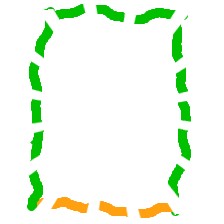
Shape: rectangle